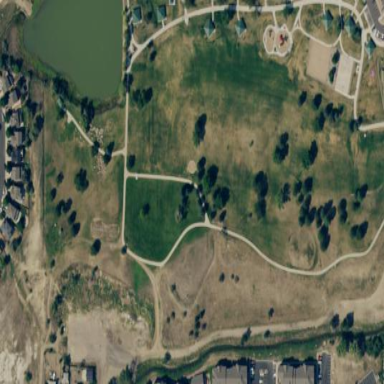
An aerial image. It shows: Park.